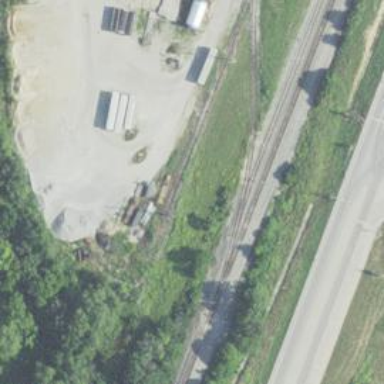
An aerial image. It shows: Rail spur service.